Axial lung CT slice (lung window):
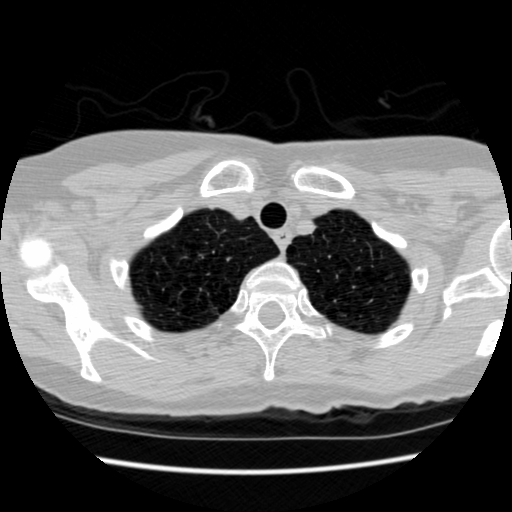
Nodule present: no